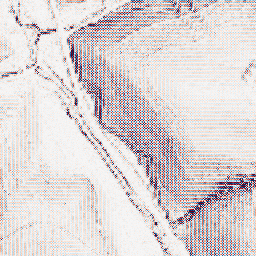
Category: wavelet
Decomposition family: wavelet_biorthogonal
Decomposition parameters: wavelet: bior1.3
level: 1
Upsampling method: lanczos
Upsampling parameters: scale: 2
Upsampling scale: 2